Question: I have been writing a new version of my application in WPF. It looks quite nice but now I have released it to a limited number of testing users, on ONE of their machines, the GroupBoxes look utterly dire.
As far as I know they have the correct versions of .NET installed and everything should exactly the same as on my machine.
Any ideas?

EDIT: We are both running Windows XP.
UPDATE (2011-8-17): It looks like it's rectified if the affected users turn off hardware acceleration. Anyone know why this might be? Any way I can get around this in code?
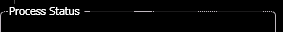
Answer: In .NET 4.0 you can turn on the software rendering programatically (<URL>
'''
RenderOptions.ProcessRenderMode = RenderMode.SoftwareOnly;
'''
In .NET 3.5 (sourced from <URL>. This should be coded in the Loaded event of your view
'''
System.Windows.Interop.HwndSource hwndSource = (System.Windows.Interop.HwndSource) PresentationSource.FromVisual(this);
hwndSource.CompositionTarget.RenderMode = System.Windows.Interop.RenderMode.SoftwareOnly;
'''
Or you could write something that write to the registry
'''
[HKEY_CURRENT_USER\Software\Microsoft\Avalon.Graphics] ("DisableHWAcceleration"=dword:<PHONE> )
'''
Note: In turning off software rendering you may encounter other issues such as a performance downgrade because of how it handles fills and transparencies (<URL>